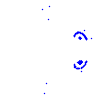
Particle: electron